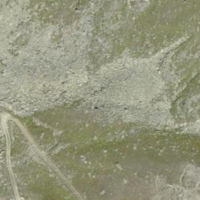
EUNIS habitat code: 31
Species observed at this site:
Leontopodium nivale